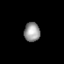
Tissue: prostate
Cell type: Fibroblasts
Senescence score: 0.7456
Nuclear area (px): 299
Mean DAPI intensity: 151.03